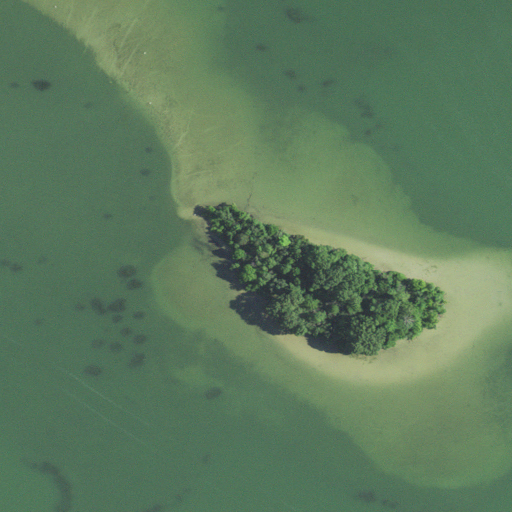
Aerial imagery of island in Michigan named Orangeville Island containing open water, woody wetlands, and herbaceous wetlands